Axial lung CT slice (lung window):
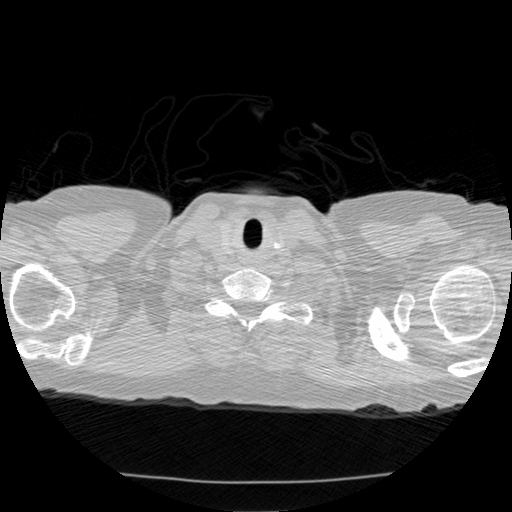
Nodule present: no